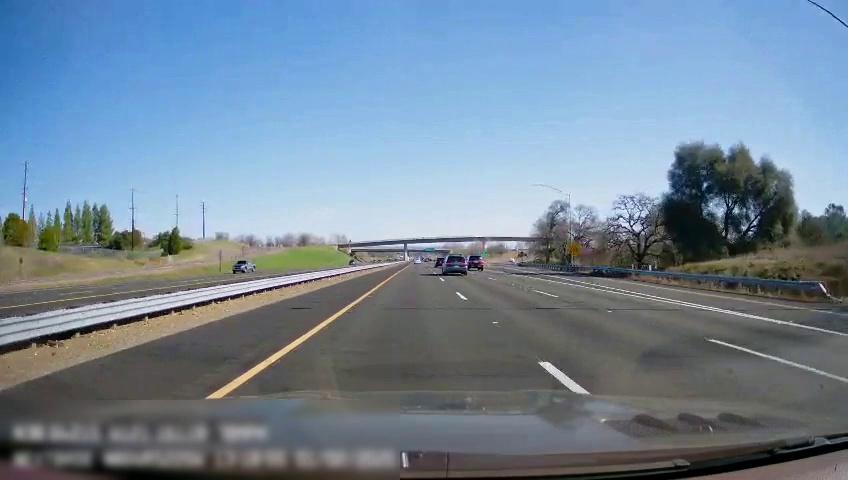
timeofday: Day
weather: Sunny
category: Drivable Space
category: Drivable Space
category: Vehicles | SUV
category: Vehicles | SUV
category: Vehicles | Car
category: Vehicles | SUV
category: Lanes | Opposite Lane
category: Lanes | Current Lane
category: Lanes | Current Lane
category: Lanes | Alternate Lane
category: Lanes | Alternate Lane
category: Lanes | Alternate Lane
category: Lanes | Alternate Lane